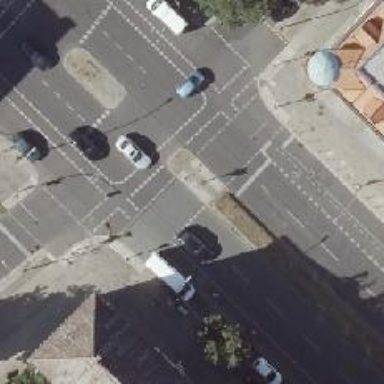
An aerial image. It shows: Footway located on traffic island.